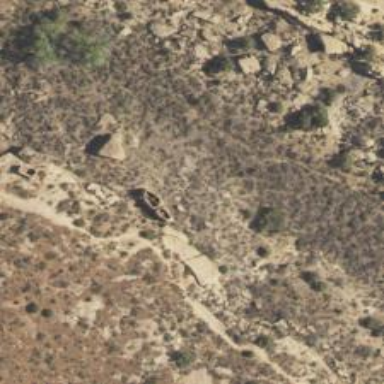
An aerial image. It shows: Archaeological site with historical significance.